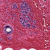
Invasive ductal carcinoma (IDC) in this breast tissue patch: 0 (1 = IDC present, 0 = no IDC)